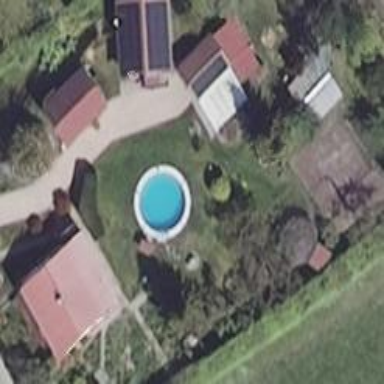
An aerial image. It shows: Swimming pool located in leisure land.